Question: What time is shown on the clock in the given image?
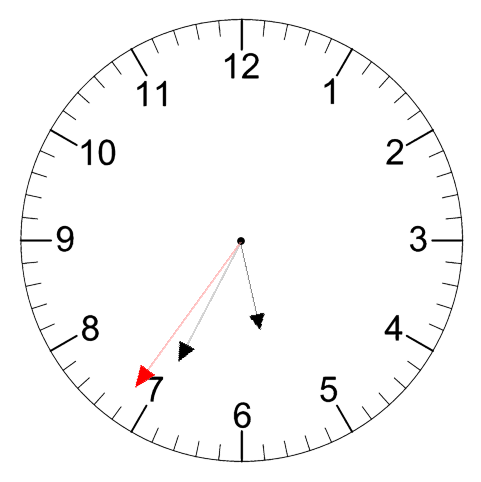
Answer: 05:34:36